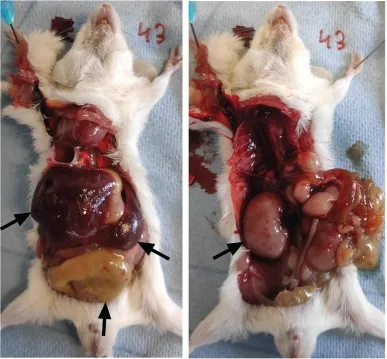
Necropsy examination of organs following spontaneous death. (A) A disproportional enlargement of several of the animal's major organs was observed at necropsy, including the liver, kidneys, spleen, and intestines (black arrows).
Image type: medical_photograph (other_medical_photograph)